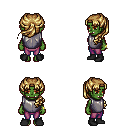
a pixel art fantasy rpg character, female body template, orc, green skin, steel chest armor, magenta pants, blonde princess hairstyle, bracelets, black shoes, four views (front, back, left, right), 2x2 character sprite sheet, small pixel art, hard edges, no anti-aliasing